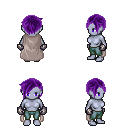
a pixel art fantasy rpg character, female body template, dark elf, purple skin, gray cape, teal pants, purple pixie cut hairstyle, metal gloves, four views (front, back, left, right), 2x2 character sprite sheet, small pixel art, hard edges, no anti-aliasing